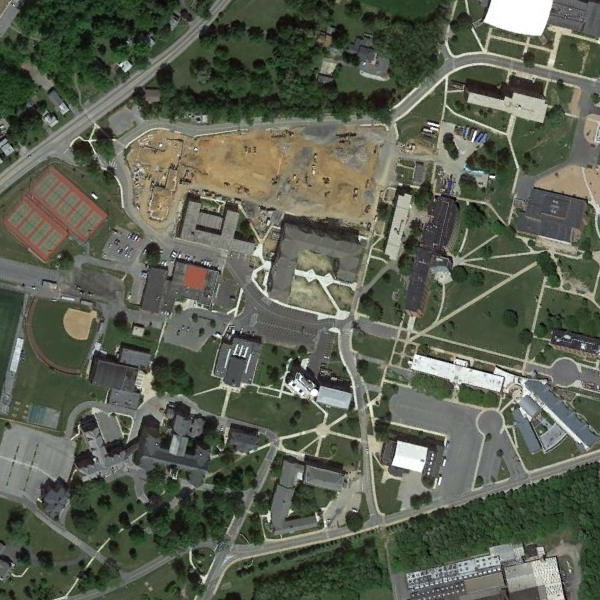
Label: School